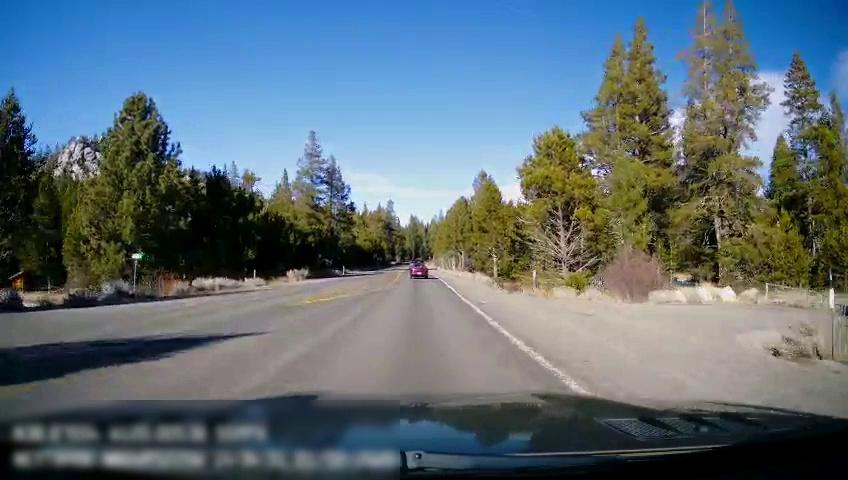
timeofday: Day
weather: Sunny
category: Drivable Space
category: Vehicles | Car
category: Lanes | Current Lane